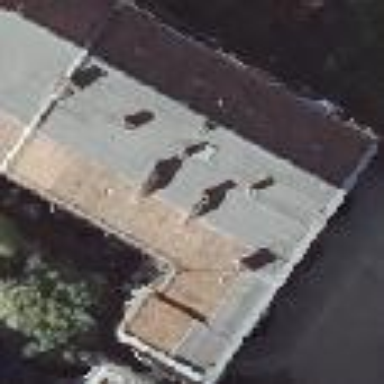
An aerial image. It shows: Residential building with red gambrel roof made of roof tiles. The building itself has grey color.